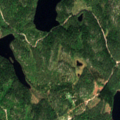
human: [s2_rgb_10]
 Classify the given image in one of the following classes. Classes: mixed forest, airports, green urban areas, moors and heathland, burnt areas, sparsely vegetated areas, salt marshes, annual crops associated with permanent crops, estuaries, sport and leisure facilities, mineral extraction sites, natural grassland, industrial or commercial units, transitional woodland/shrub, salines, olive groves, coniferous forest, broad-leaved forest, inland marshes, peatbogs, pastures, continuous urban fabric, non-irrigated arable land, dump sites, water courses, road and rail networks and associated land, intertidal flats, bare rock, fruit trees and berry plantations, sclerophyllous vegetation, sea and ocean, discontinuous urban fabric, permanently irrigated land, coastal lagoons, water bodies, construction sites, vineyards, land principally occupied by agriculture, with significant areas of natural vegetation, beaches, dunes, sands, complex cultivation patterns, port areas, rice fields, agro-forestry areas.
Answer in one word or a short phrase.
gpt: coniferous forest, mixed forest, water bodies